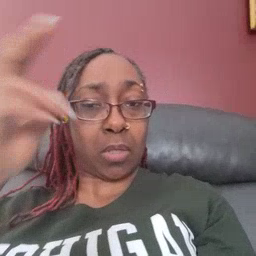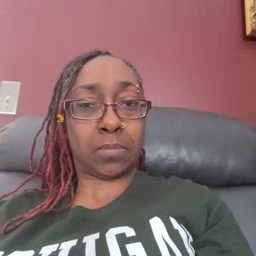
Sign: uncle